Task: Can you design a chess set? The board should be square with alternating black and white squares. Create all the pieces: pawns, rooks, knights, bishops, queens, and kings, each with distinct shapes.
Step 3550:
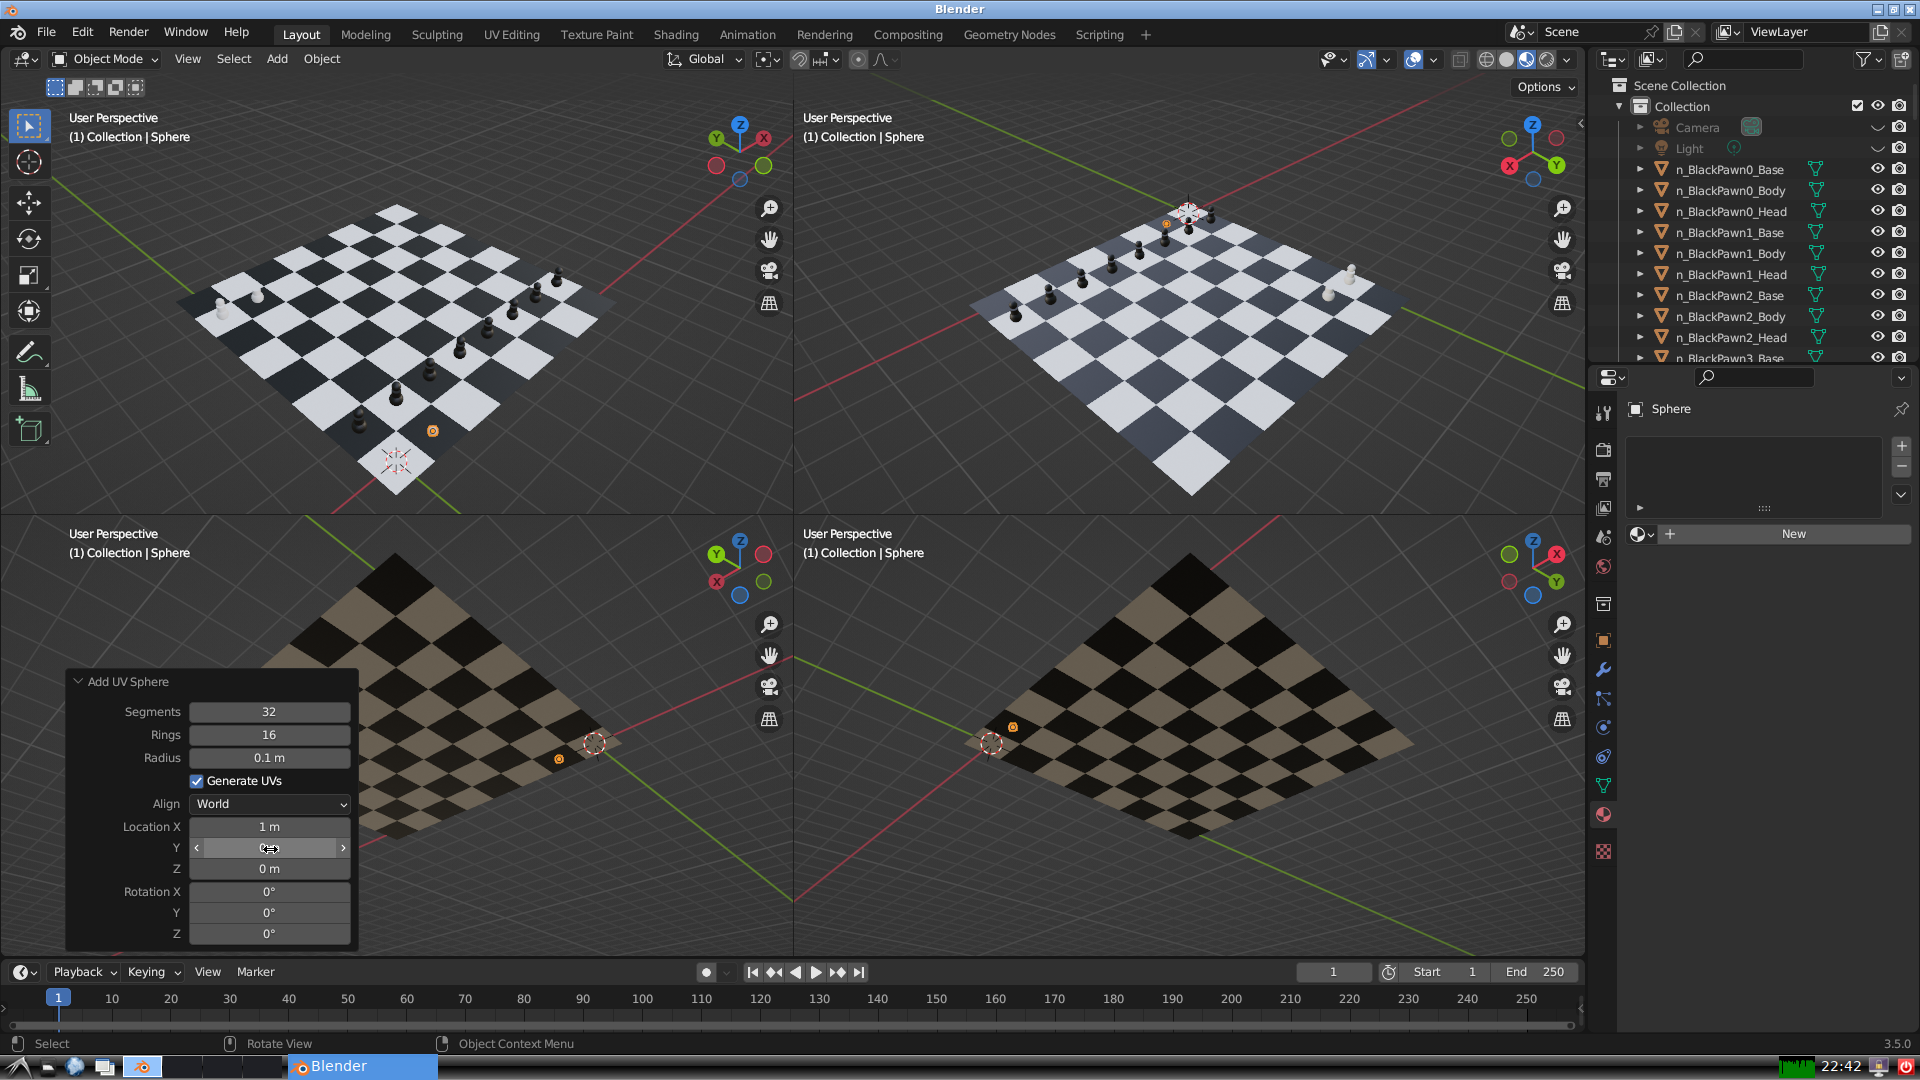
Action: click: no